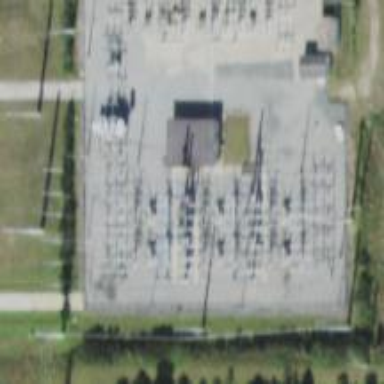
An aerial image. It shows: Switch for power supply.